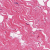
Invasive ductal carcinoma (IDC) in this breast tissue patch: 0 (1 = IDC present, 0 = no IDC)